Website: bh-photo
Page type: payment
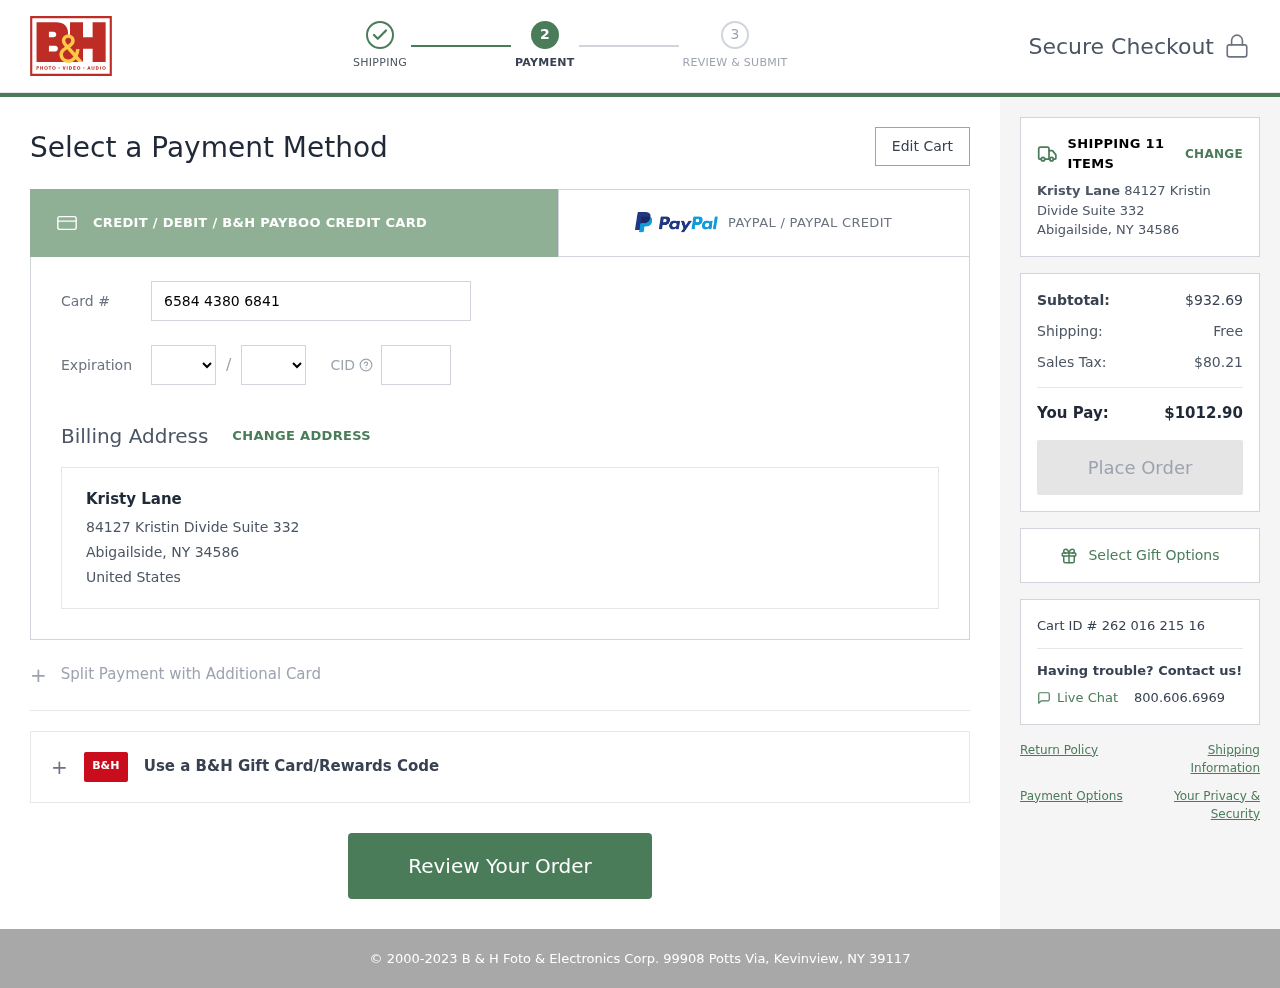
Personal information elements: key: PII_CARD_CVV
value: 955
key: PII_CARD_EXPIRY_MONTH
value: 04
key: PII_CARD_EXPIRY_YEAR
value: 29
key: PII_CARD_NUMBER
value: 6584 4380 6841 4575
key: PII_CITY_STATE_ZIP
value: Abigailside, NY 34586
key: PII_COUNTRY
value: United States
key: PII_FULLNAME
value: Kristy Lane
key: PII_STREET
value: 84127 Kristin Divide Suite 332
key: PII_FULLNAME2
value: Kristy Lane
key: PII_CITY
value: Abigailside
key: PII_STATE_ABBR
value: NY
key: PII_POSTCODE
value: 34586
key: PII_POSTCODE_FULL
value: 34586
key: PII_CITY_STATE
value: Abigailside, NY
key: PII_POSTCODE_NUMERIC
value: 34586
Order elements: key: ORDER_NUM_ITEMS
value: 11
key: ORDER_SUBTOTAL
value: $932.69
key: ORDER_SHIPPING_COST
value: Free
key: ORDER_TAX
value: $80.21
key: ORDER_TOTAL
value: $1012.90
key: ORDER_ID
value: Cart ID # 262 016 215 16